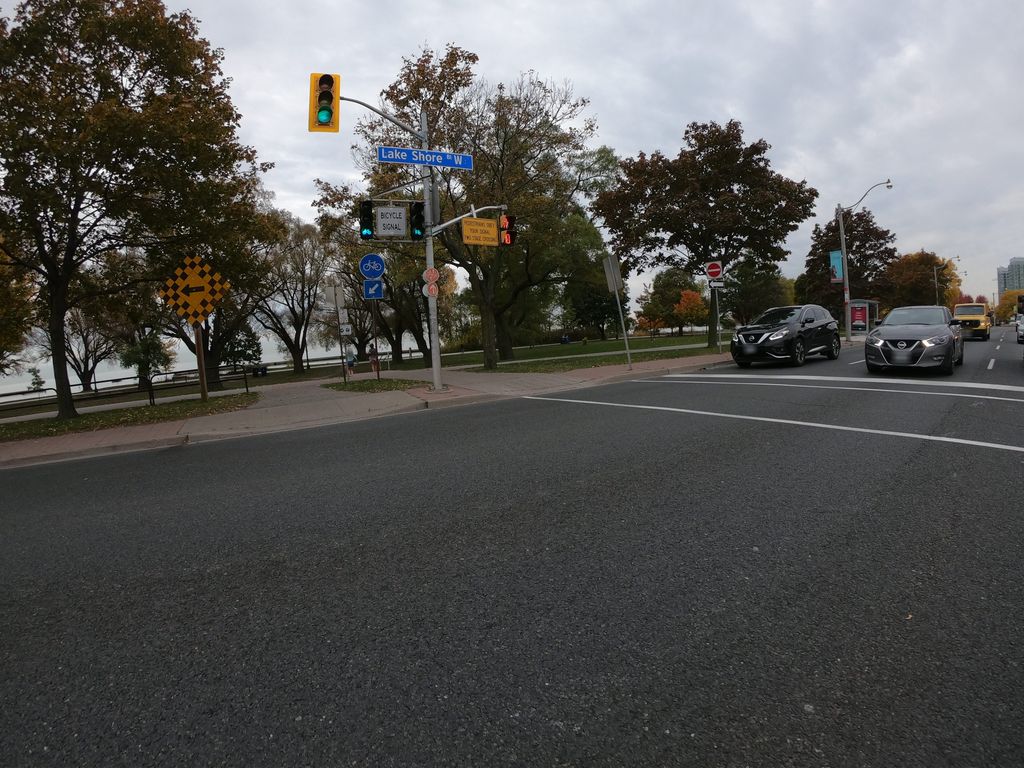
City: toronto